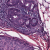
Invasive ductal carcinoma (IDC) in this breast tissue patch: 1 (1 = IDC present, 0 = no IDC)